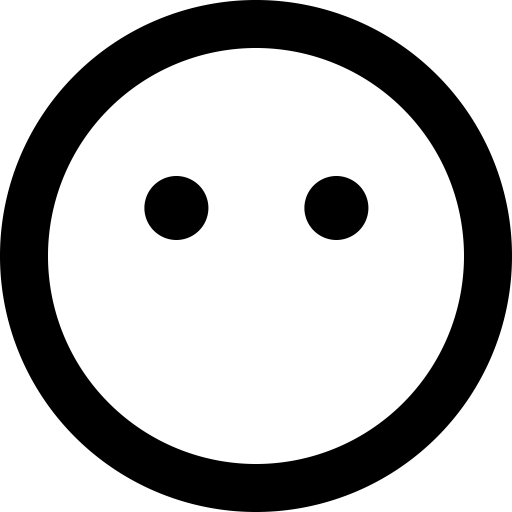
Tags: icon, FontAwesome, fa-icon, outline, face, meh, blank